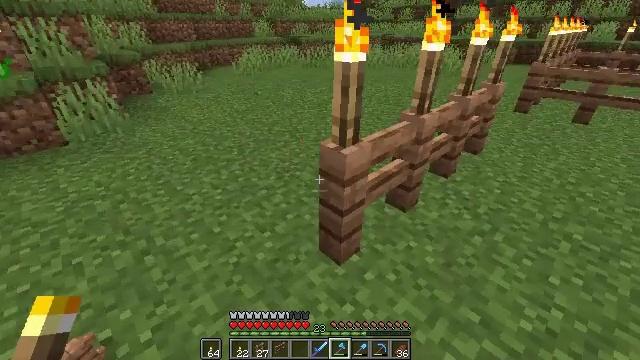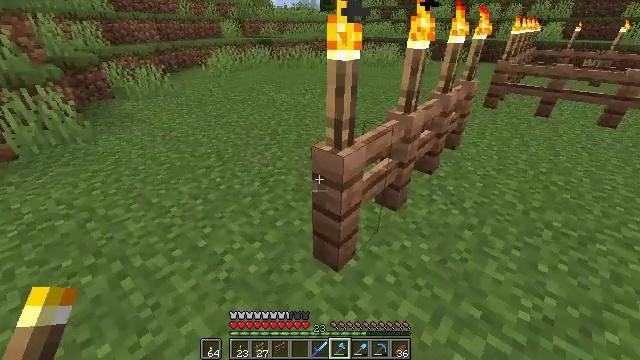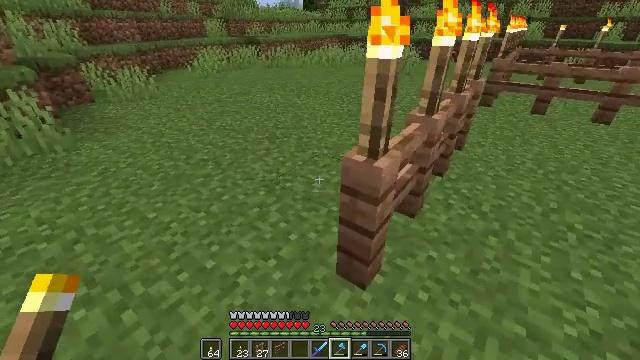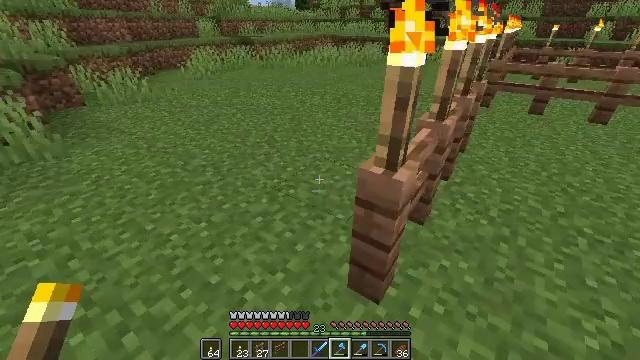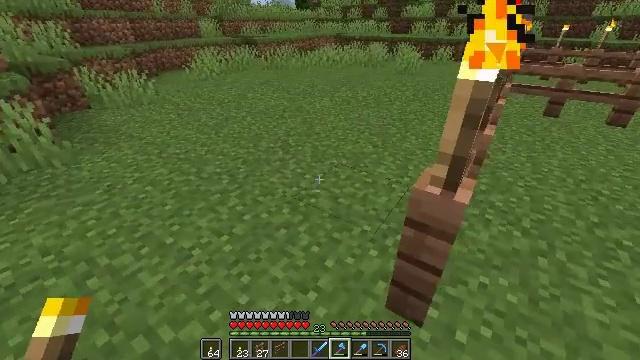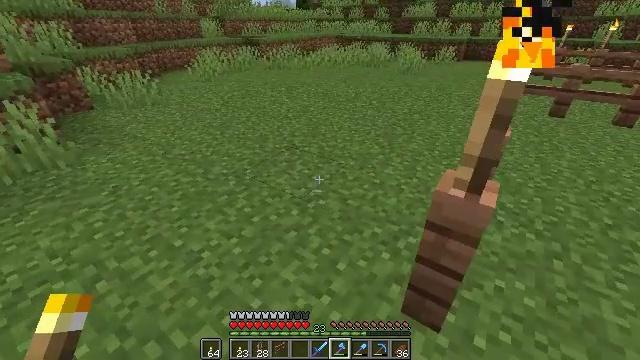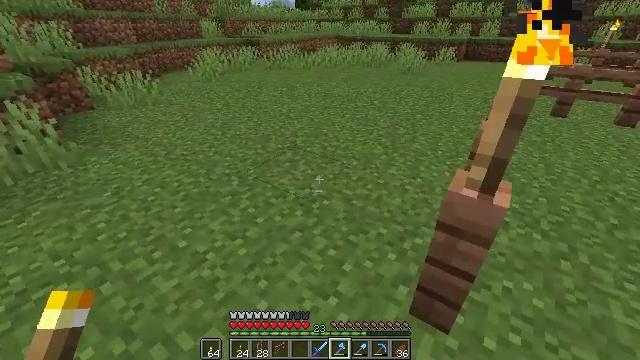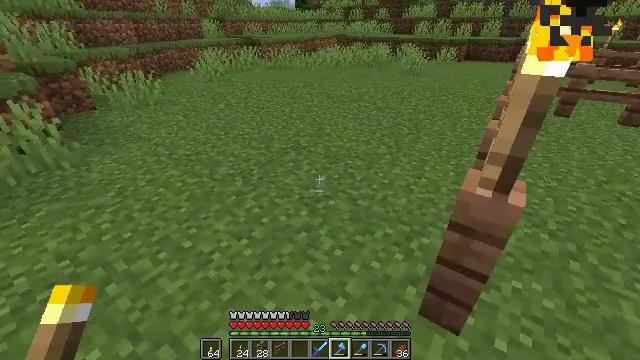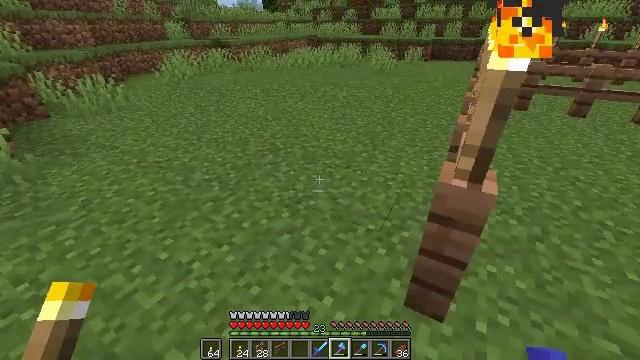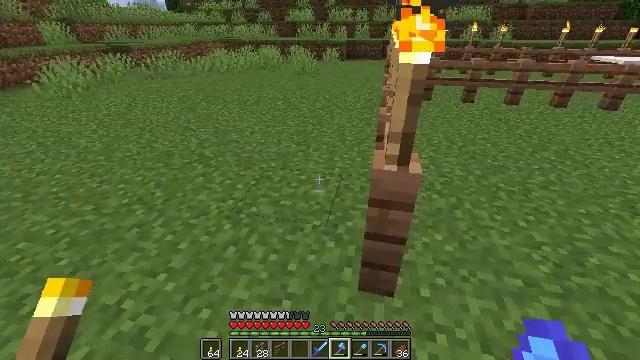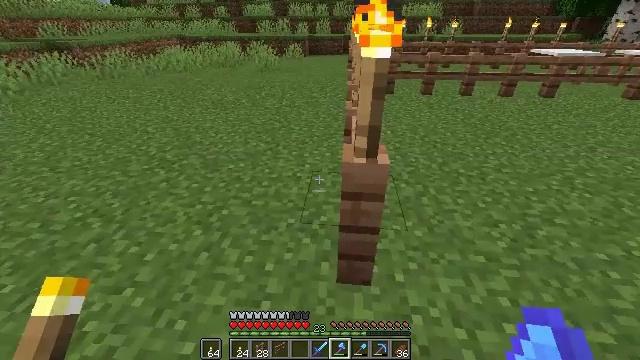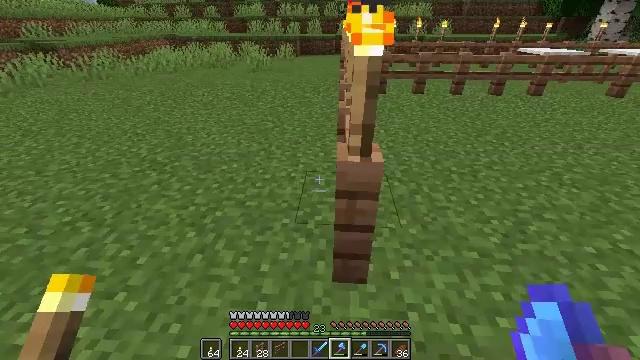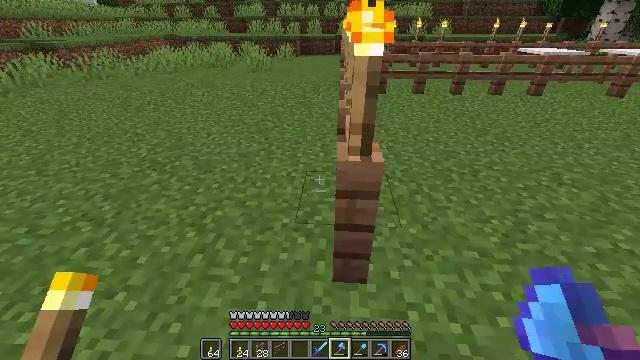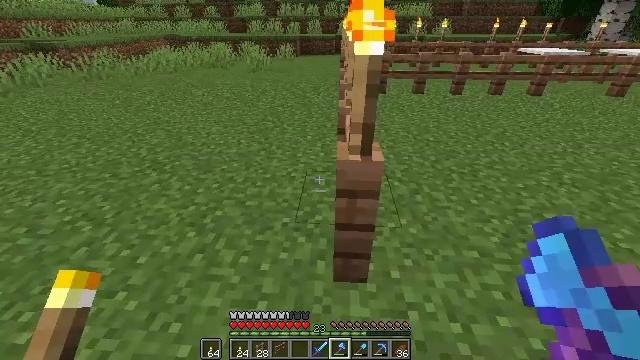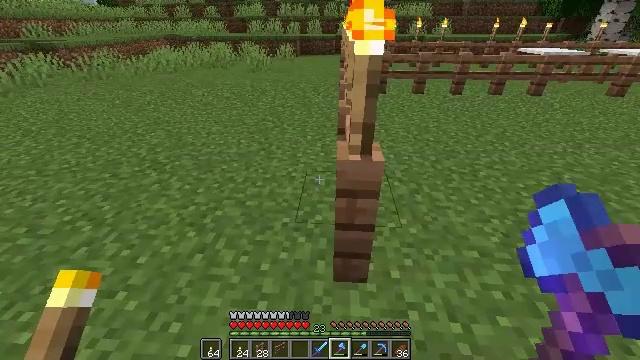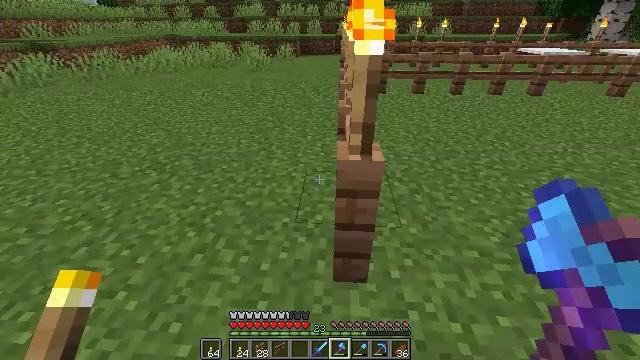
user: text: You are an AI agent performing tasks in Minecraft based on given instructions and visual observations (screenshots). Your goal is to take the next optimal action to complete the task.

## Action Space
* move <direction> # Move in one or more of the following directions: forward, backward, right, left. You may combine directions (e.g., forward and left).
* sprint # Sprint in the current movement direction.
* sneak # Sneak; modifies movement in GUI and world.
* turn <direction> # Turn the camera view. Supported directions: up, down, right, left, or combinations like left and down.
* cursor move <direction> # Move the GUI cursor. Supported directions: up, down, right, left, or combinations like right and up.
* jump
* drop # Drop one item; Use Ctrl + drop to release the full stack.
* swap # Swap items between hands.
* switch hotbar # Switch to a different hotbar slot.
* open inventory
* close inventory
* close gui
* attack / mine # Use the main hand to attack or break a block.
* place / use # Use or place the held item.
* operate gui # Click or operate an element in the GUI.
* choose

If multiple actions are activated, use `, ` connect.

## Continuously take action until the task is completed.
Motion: motion action
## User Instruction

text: Disassemble the jungle fence from a structure.
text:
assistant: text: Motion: move forward and move left, turn right
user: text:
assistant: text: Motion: move forward and move left, turn right
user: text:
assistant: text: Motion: move forward and move left, turn right
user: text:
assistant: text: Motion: move left
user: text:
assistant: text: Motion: no_op
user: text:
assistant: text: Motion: no_op
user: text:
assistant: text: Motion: no_op
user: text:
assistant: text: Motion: turn right
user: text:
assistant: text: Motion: turn right
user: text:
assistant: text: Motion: turn right
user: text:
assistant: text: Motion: turn right
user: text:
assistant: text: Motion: no_op
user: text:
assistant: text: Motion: no_op
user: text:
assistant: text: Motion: no_op
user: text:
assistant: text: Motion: no_op
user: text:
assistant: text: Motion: no_op
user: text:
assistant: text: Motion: move right
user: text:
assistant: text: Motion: move right
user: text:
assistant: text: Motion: move right
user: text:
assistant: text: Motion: no_op
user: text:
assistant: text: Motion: no_op
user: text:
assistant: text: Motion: no_op
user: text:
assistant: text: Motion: attack / mine
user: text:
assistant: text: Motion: attack / mine
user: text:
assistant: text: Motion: turn left, attack / mine
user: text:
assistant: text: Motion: turn left, attack / mine
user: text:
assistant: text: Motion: attack / mine
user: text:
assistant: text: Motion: attack / mine
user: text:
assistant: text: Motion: turn left, attack / mine
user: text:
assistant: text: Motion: turn left, attack / mine